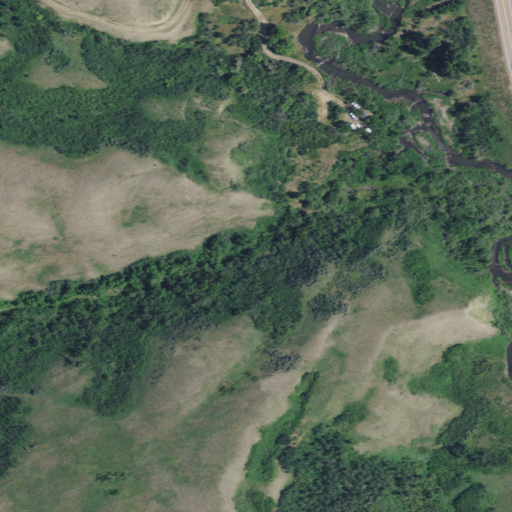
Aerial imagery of valley in Montana named Shambo Coulee containing woody wetlands, shrub, herbaceous wetlands, evergreen forest, open development, and grassland